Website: apple
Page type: customer-info-address
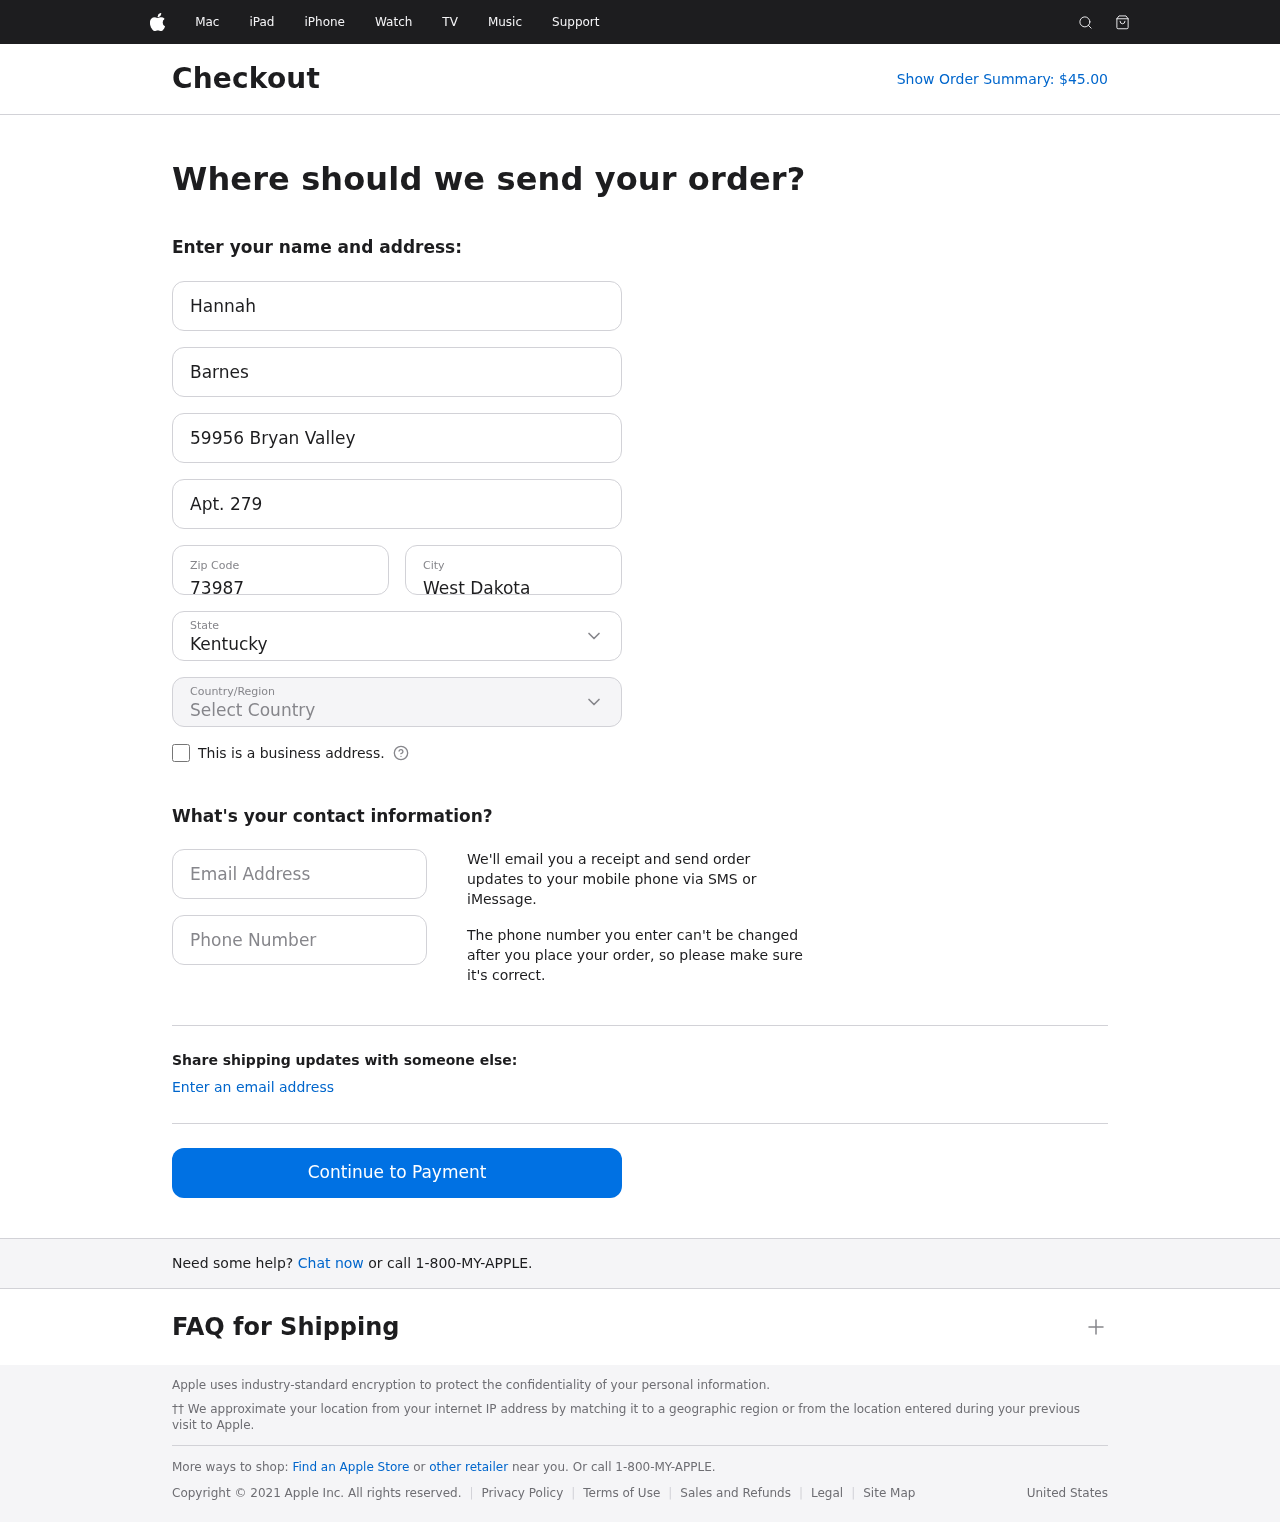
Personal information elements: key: PII_CITY
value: West Dakota
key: PII_COUNTRY
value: United States
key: PII_EMAIL
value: hannahbarnes@gmail.com
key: PII_FIRSTNAME
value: Hannah
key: PII_LASTNAME
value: Barnes
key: PII_PHONE
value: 7778111488
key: PII_POSTCODE
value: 73987
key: PII_STATE
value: Kentucky
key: PII_STREET
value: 59956 Bryan Valley
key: PII_STREET2
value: Apt. 279
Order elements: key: ORDER_TOTAL
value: Show Order Summary: $45.00